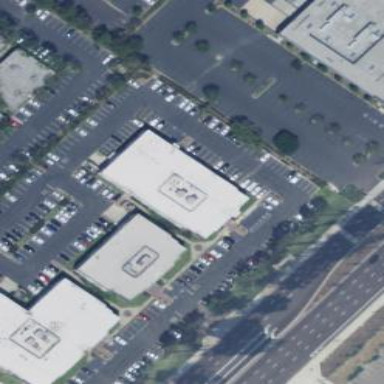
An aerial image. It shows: Commercial building.